Question: I have created several static Segments in Mailchimp for a List.
I am writing some PHP to create campaigns, but I am stuck on a hurdle early on.
I am using v1.3 of the MailChimp API
'''
$api = new MCAPI( $this->config['api_key'] );
$lists = $api->listStaticSegments( $list_id );
var_dump( $api );
var_dump( $lists );
'''
Results:
'''
object(MCAPI)[39]
public 'version' => string '1.3' (length=3)
public 'errorMessage' => string '' (length=0)
public 'errorCode' => string '' (length=0)
public 'apiUrl' =>
array (size=4)
'scheme' => string 'http' (length=4)
'host' => string 'api.mailchimp.com' (length=17)
'path' => string '/1.3/' (length=5)
'query' => string 'output=php' (length=10)
public 'timeout' => int 300
public 'chunkSize' => int 8192
public 'api_key' => string 'XXX' (length=XX)
public 'secure' => boolean false
array (size=0)
empty
'''
I am expecting '$lists' to have 10 items in an array.
When I log into MailChimp and check the API Account API Keys page, I can see there are requests but there are no responses.

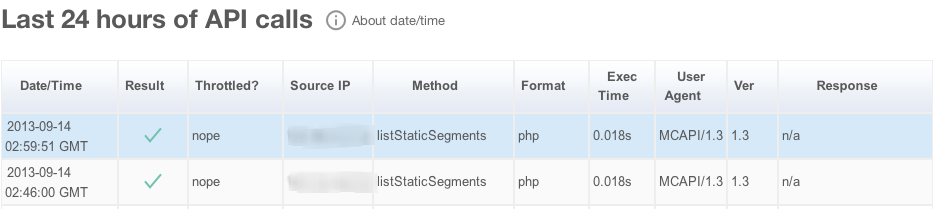
Answer: Ah ha. The problem was I had no static lists. The lists that I had created were dynamic segments (auto updating) , so therefore I must use 'campaignSegmentTest' to generate the same criteria for the dynamic segments.
<URL>
Further research on the Google Mailchimp forum:
<URL>